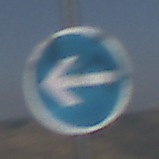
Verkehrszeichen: VorgeschriebeneFahrtrichtungHierLinks
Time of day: Midday
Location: Outdoor (Nature)
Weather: PartlyCloudy
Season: NotSpecified
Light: Natural